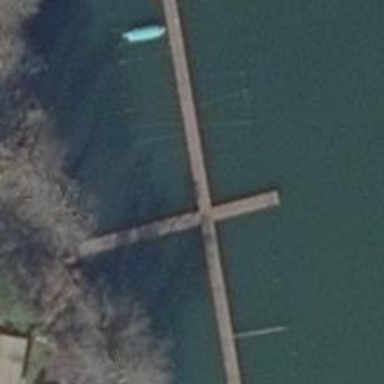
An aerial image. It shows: Man-made pier.